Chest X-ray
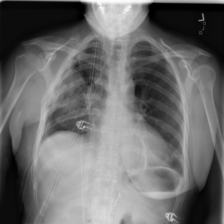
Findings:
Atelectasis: positive
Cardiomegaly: negative
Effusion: negative
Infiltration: negative
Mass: negative
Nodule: negative
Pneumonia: negative
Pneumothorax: positive
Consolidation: negative
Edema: negative
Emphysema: negative
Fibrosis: negative
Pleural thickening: negative
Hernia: negative